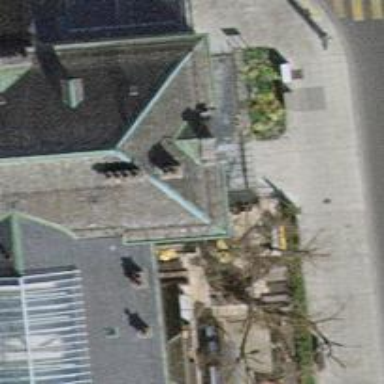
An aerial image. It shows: Restaurant.